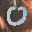
Label: 0